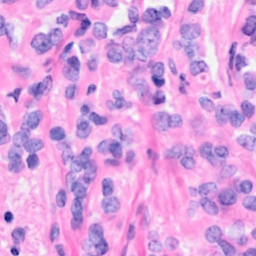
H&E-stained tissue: Breast